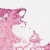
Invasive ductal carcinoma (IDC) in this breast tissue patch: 0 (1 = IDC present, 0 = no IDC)